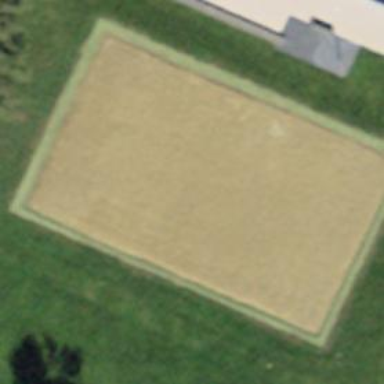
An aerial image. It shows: Sandy pitch designated for beach volleyball.